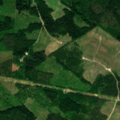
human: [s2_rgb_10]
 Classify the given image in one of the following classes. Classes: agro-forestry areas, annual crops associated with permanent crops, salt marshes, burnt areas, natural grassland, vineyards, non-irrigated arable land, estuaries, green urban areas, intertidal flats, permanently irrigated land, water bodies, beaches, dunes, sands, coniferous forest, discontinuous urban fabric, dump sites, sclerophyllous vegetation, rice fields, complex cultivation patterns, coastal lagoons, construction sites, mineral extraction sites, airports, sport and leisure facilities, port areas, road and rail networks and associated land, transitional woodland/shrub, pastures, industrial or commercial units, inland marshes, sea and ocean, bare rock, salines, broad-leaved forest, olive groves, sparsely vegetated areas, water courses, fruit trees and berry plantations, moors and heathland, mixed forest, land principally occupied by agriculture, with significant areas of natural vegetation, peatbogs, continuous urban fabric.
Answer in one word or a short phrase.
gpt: mixed forest, transitional woodland/shrub